Aerial crown-view tile of a tropical tree (Barro Colorado Island, Panama), acquired 20250818:
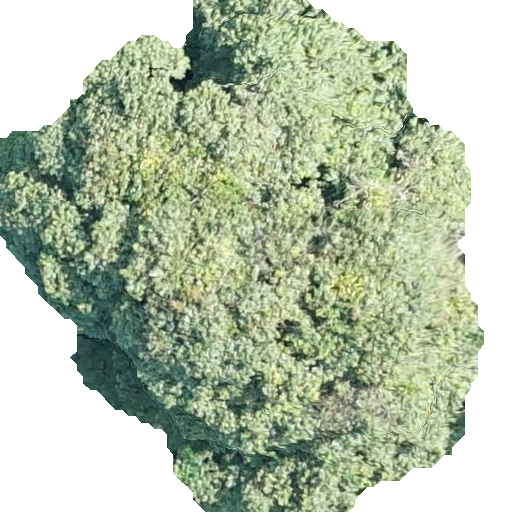
Species: Luehea seemannii
GBIF accepted scientific name: Luehea seemannii
Crown area: 265.728 m²